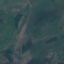
Land use / land cover class: HerbaceousVegetation